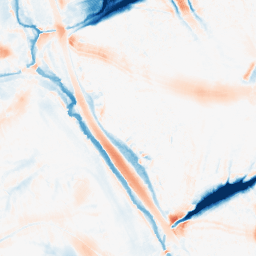
Category: morphological
Decomposition family: morphological
Decomposition parameters: operation: average
size: 20
Upsampling method: bspline
Upsampling parameters: scale: 2
Upsampling scale: 2